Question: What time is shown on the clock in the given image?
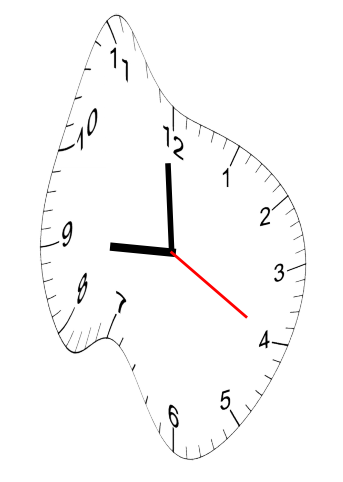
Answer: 08:59:20